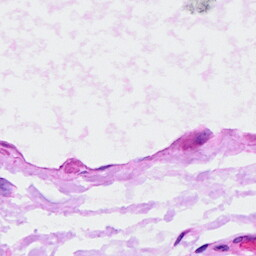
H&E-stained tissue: Ovarian